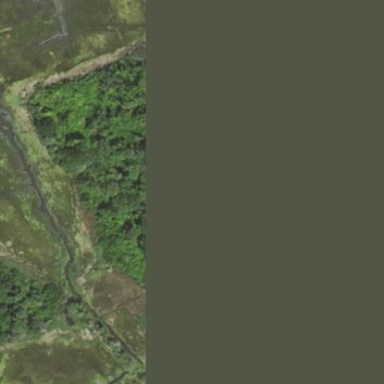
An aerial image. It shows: Wetland area characterized by wet meadow.